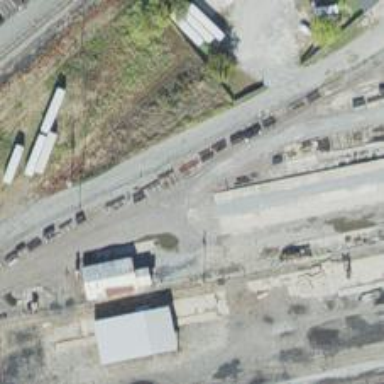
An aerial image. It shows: Abandoned spur railway.